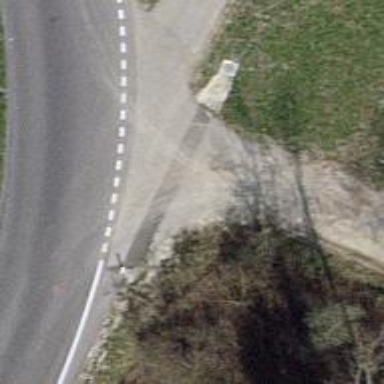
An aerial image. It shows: Tertiary road with asphalt surface.